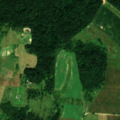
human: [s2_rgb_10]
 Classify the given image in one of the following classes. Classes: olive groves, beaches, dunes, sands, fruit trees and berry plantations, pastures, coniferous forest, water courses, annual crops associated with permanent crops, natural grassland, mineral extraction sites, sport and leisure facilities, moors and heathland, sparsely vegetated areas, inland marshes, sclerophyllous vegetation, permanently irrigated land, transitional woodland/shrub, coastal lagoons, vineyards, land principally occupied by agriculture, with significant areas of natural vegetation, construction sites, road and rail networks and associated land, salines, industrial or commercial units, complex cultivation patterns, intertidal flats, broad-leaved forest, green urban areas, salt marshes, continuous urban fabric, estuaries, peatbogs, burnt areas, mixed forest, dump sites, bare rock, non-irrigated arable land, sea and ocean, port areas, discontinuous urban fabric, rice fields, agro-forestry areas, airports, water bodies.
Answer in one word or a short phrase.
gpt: non-irrigated arable land, pastures, broad-leaved forest, transitional woodland/shrub